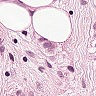
Metastatic tissue present: yes